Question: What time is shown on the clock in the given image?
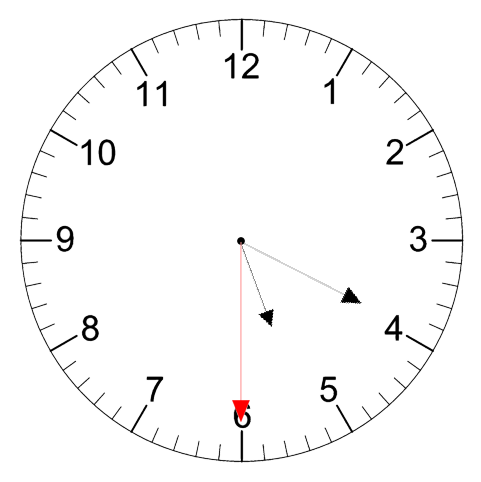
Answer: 05:19:30